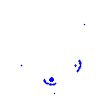
Particle: electron